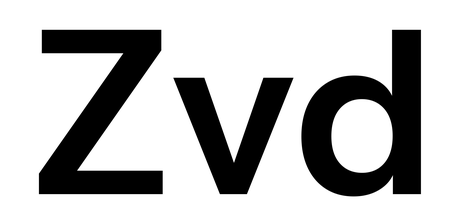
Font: InstrumentSans_SemiBold